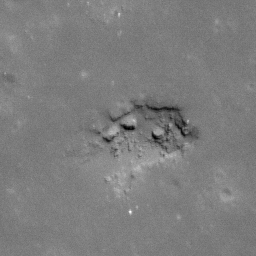
Pit: Copernicus 24
Host crater: Copernicus
Host type: impact_melt
Lunar coordinates: latitude 10.181, longitude 340.481